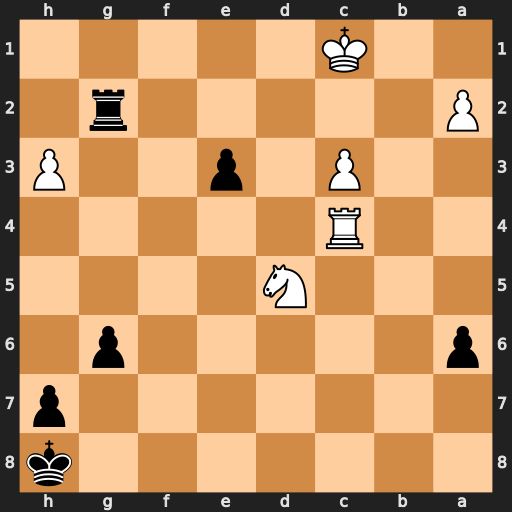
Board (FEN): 7k/7p/p5p1/3N4/2R5/2P1p2P/P5r1/2K5
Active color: b
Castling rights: -
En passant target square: -
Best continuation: Rg1+ Kc2 e2